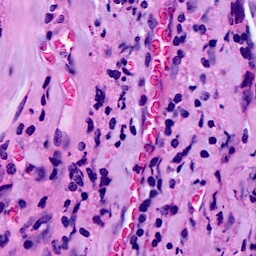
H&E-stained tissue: Breast